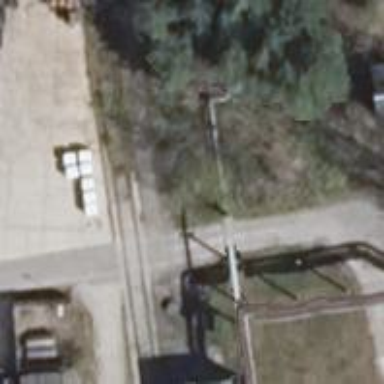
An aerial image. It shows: Rail spur service.